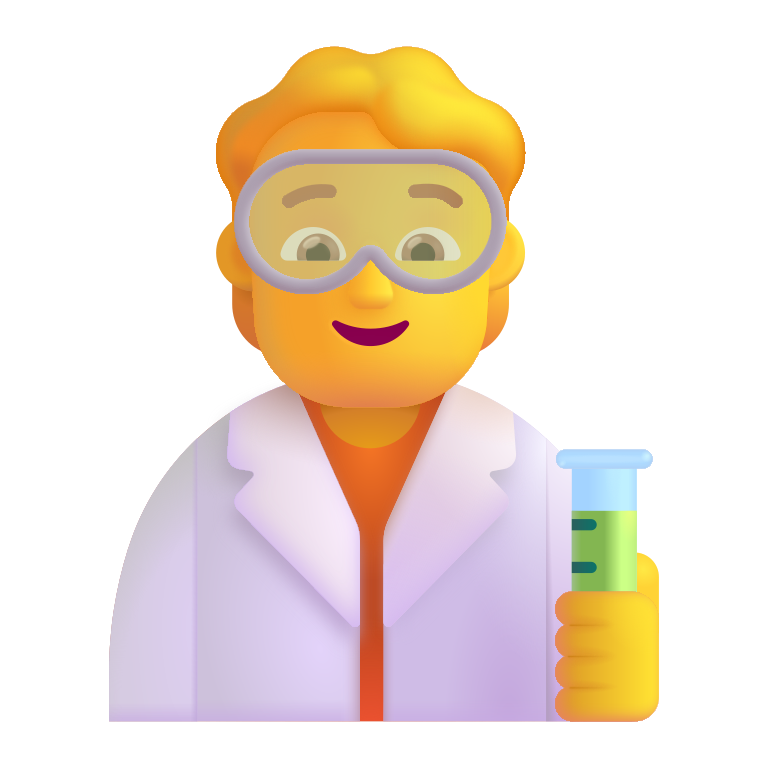
scientist color default